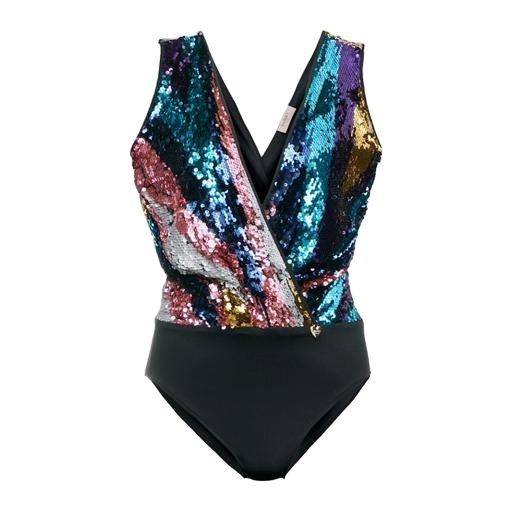
multicolor bodysuit, multicolor disco queen busty, multicolor sequin, white background